Question: I am writing an app where the user can upgrade components paying with ingame money. After pressing the "upgrade"-button an ajax request is send to the server and upgrades the component. After that I am issuing another ajax request to retrieve the new components page. But while the data gets updated, ng-disabled is not checked again, so the upgrade-button remains clickable when it should not. Reloading page or route fixes this. But reloading the page is no good user experience.
I am doing this project to learn the Angularjs way, so if there is anything wrong in my setup or how I do something, please tell me!
I try to include all relevant code, if something is missing, you can view it under <URL> with user and password "test".
For a headstart, in 'machine-overview.html' the button calls 'upgradeComponent' in 'controller.js' controller 'MachineOverviewCtrl' issuing an Ajax request and on success updating '$scope.user' and '$scope.machine', changed data is reflected in the view ('ng-repeat') but the buttons 'ng-disabled' is not evaluated and keeps the old state.
What am I doing wrong? How can I force an evaluation or do the update in a way Angularjs likes it?
@jack.the.ripper's answer is missing the point, that there are multiple buttons, one for every ng-repeat, but those buttons only don't evaluate their ng-disable directive.

# index.html
'''
<!DOCTYPE html>
<html lang="de" ng-app="hacksApp">
<head>
<!--ommited includes (angularjs, bootstrap etc)-->
</head>
<body ng-controller="hacksUserCtrl">
<!--ommited navbar-->
<div ng-view></div>
</body>
</html>
'''
# machine-overview.html
'''
<!--ommited divs-->
<table class="table table-bordered">
<!--ommited thead-->
<tbody>
<tr ng-repeat="component in machine | object2Array | orderBy:'ComponentID'"><!--converting objects to arrays, issue appears with and without filter-->
<!--ommited other irrelevant td-->
<td>
<button
ng-disabled="
{{
(component.price_next <= 0) || (component.price_next > user.values.euro) ||
(user.values.energy_remaining < (component.energy_next-component.energy))
}}"
ng-click="upgradeComponent(component)" class="btn btn-danger" role="button">
Upgrade {{component.text}} for <span class="glyphicon glyphicon-euro"></span> {{component.price_next}}
</button>
</td>
</tr>
</tbody>
</table>
<!--ommited divs-->
'''
javascript vars and their origin:
'''
$scope.user.x //hacksUserCtrl
$scope.machine.x //MachineOverviewCtrl
'''
# app.js
'''
var hacksApp = angular.module('hacksApp', [
'ngRoute',
'hacksControllers',
'hacksFilters',
]);
hacksApp.config(['$routeProvider',
function($routeProvider) {
$routeProvider.
when('/machine', {
templateUrl: 'html/machine-overview.html',
controller: 'MachineOverviewCtrl',
activetab: 'machine'
}).
when('/jobs', {
templateUrl: 'html/jobs-overview.html',
controller: 'JobsOverviewCtrl',
activetab: 'jobs'
}).
when('/phones/:phoneId', {
templateUrl: 'html/phone-detail.html',
controller: 'PhoneDetailCtrl',
activetab: 'phone'
}).
otherwise({
redirectTo: '/machine'
});
}]);
'''
# controller.js
'''
var hacksControllers = angular.module('hacksControllers', ['hacksFilters']);
hacksControllers.controller('hacksUserCtrl', ['$scope', '$http', '$interval', '$route',
function ($scope, $http, $interval, $route) {
$scope.$route = $route;
$scope.updateUser = function() {
$http.get('api/user.php').success(function(data) {
$scope.user = data;
if(!$scope.user.loggedIn){
window.location = "index.php";
}
});
}
$scope.updateUser();
$interval($scope.updateUser, 60000);
}]);
hacksControllers.controller('MachineOverviewCtrl', ['$scope', '$http', '$interval',
function ($scope, $http, $interval) {
$scope.machine = [];
$scope.updateMachine = function() {
$http.get('api/machine.php').success(function(data) {
$scope.machine = data;
});
}
$scope.updateMachine();
$interval($scope.updateMachine, 60000);
$scope.upgradeComponent = function(component){
var params = {name: component.name};
$http({
method: 'POST',
url: 'api/machine-upgrade.php',
data: $.param(params),
headers: {'Content-Type': 'application/x-www-form-urlencoded'}
}).success(function(data) {
$scope.updateMachine();
$scope.updateUser();
});
}
}]);
'''
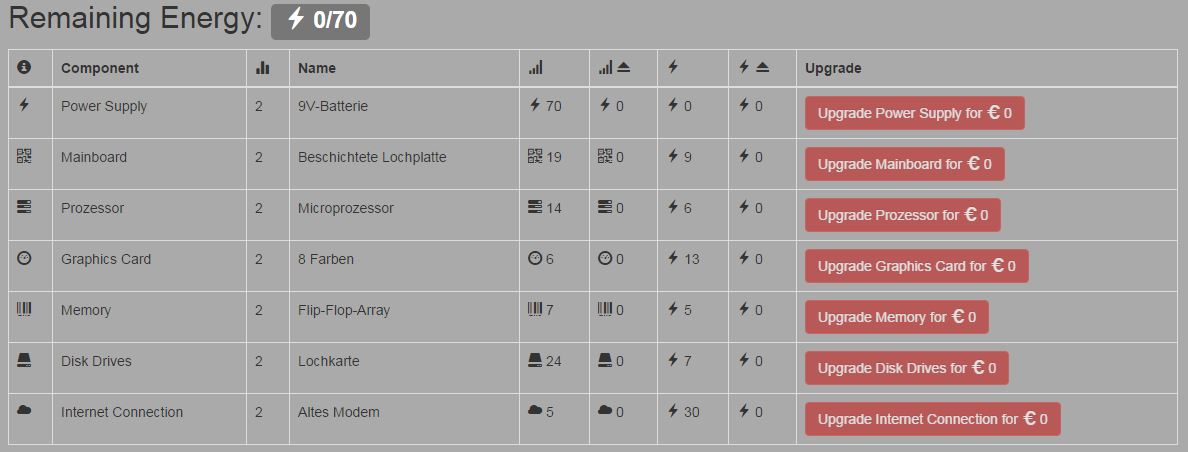
Answer: While reading up on $scope.$apply and $scope.$watch I found the solution to this: When I change the order of my requests, everything works. Because on updating the userdata (like money) there is no update triggered for the machine table. Changing the code to first update $scope.user and after that $scope.machine solves this problem. I am making this community wiki.